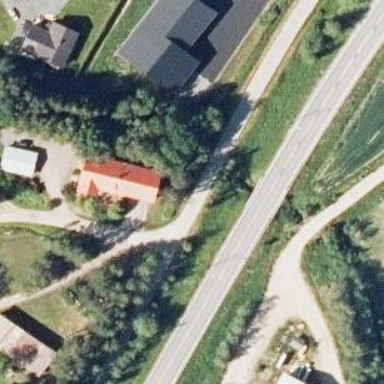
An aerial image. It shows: Residential road with cycle track.